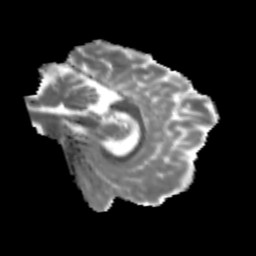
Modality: MD
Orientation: sagittal
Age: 20
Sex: female
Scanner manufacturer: siemens
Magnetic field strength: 3 T
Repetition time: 3.5 s
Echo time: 0.125 s